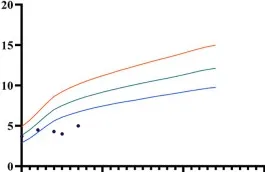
Growth charts of case 1 and case 2. (D) Shows the weight growth curve of case 2.
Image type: chart (chart)